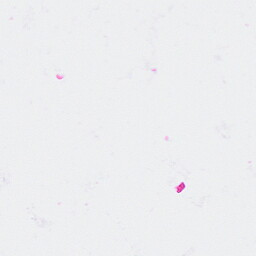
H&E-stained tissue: Breast